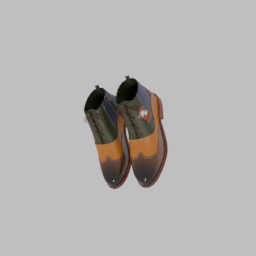
Label: people